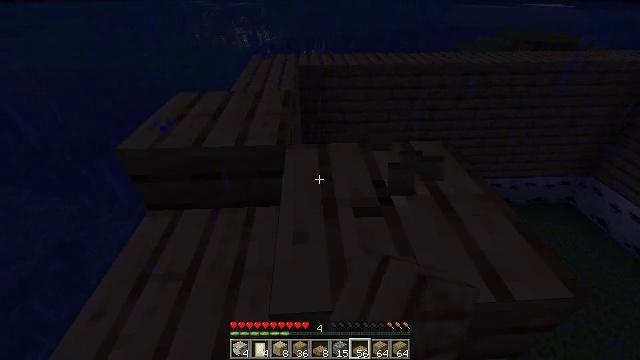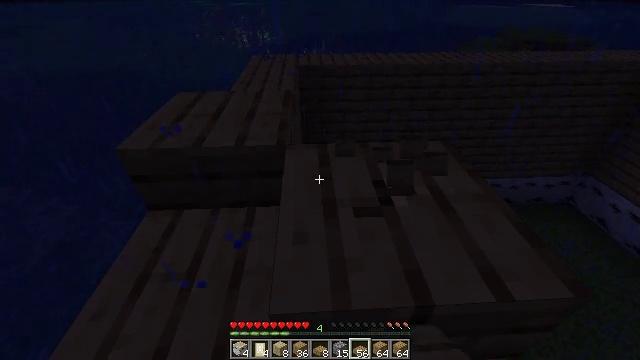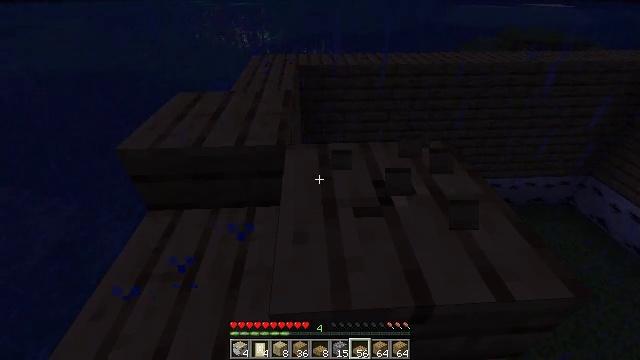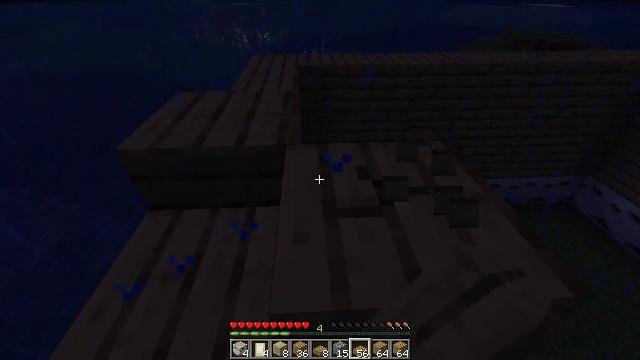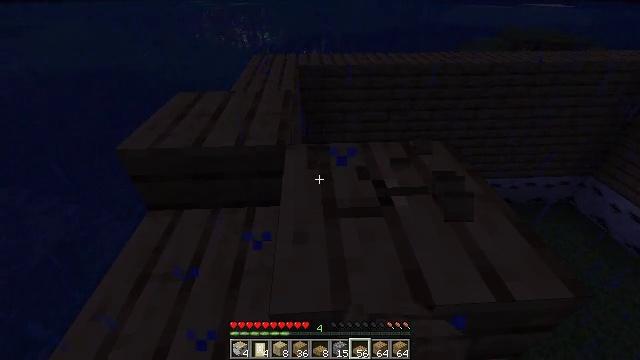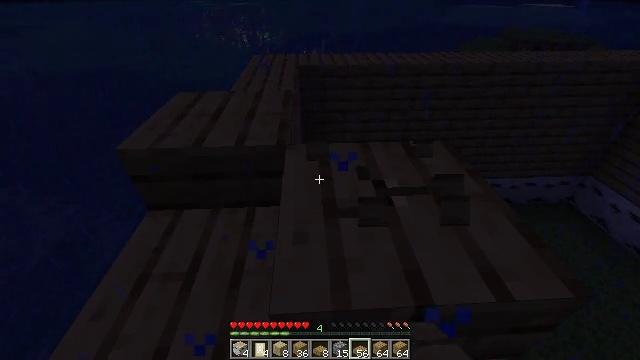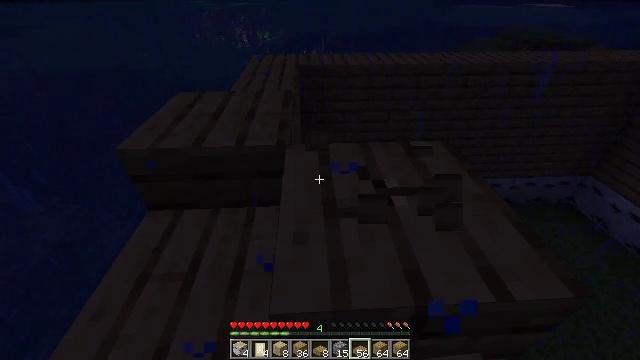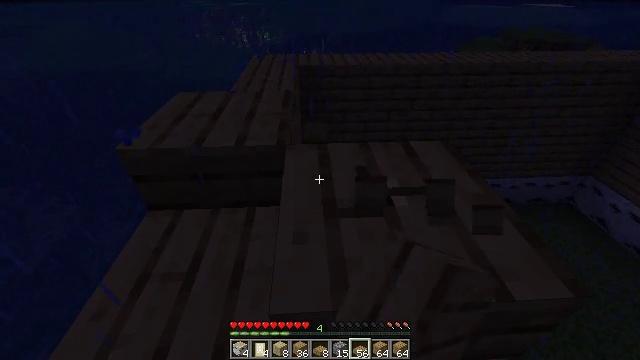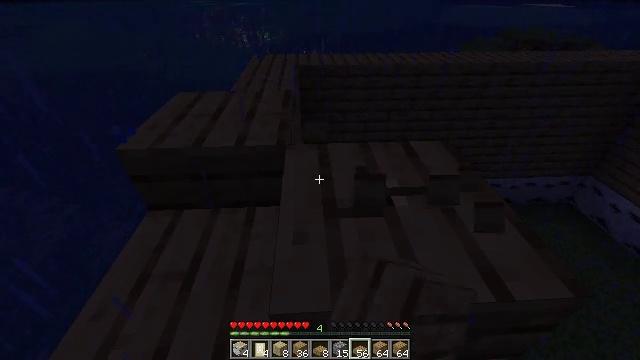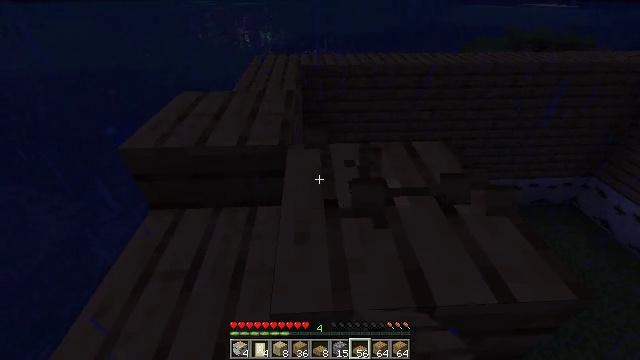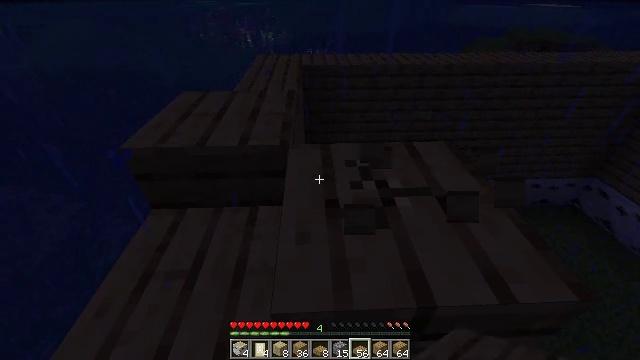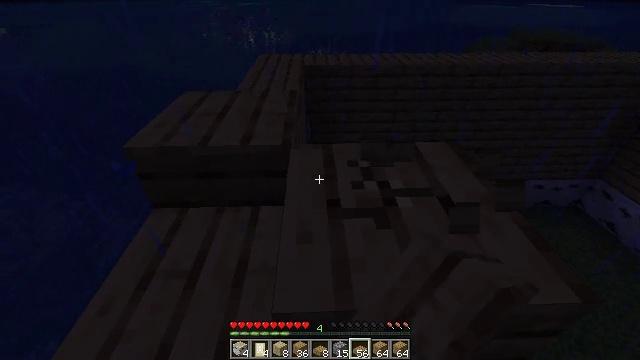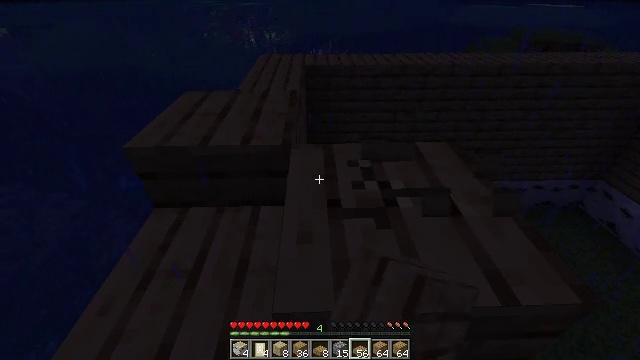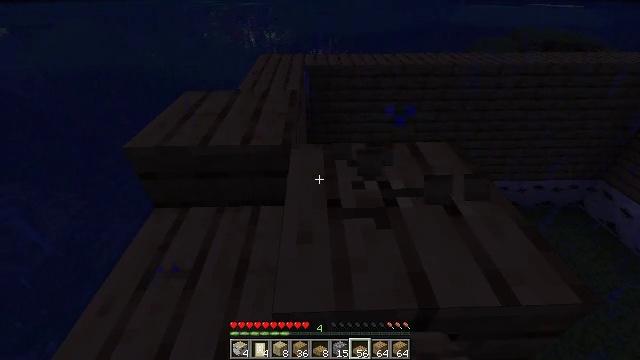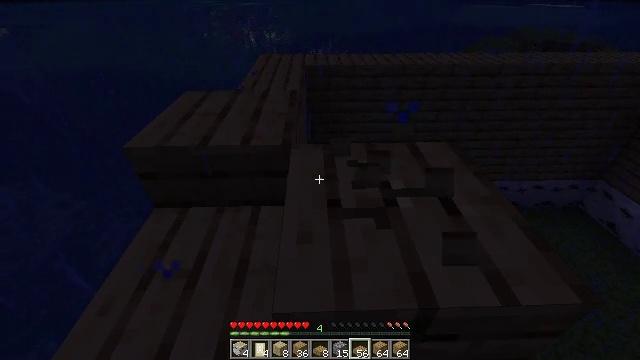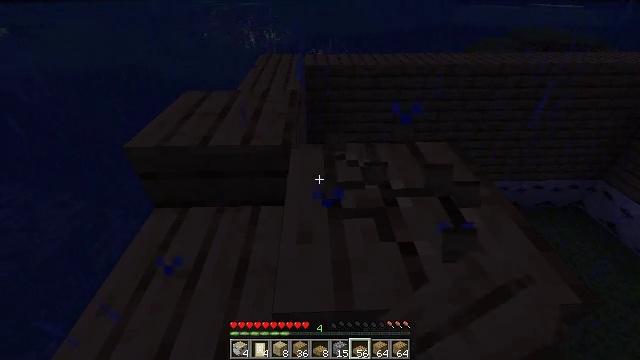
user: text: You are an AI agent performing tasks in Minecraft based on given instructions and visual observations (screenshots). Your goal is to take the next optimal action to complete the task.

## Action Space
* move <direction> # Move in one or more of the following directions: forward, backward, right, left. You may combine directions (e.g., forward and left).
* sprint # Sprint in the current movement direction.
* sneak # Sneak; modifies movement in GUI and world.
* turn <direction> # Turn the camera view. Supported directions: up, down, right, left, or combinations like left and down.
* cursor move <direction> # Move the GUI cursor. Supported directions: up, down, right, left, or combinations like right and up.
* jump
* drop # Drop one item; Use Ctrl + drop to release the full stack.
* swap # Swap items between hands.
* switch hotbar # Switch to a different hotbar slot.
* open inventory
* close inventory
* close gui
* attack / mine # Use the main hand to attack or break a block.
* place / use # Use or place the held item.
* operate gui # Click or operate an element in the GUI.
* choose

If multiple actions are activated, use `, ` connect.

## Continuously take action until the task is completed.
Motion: motion action
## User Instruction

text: Reclaim the oak slab from a structure.
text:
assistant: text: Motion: sneak, attack / mine
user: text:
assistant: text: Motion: sneak, attack / mine
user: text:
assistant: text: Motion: sneak, attack / mine
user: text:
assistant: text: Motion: sneak, attack / mine
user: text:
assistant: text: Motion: sneak, attack / mine
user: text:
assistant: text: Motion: sneak, attack / mine
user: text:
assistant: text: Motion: sneak, attack / mine
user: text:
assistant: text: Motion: sneak, attack / mine
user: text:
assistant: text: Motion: sneak, attack / mine
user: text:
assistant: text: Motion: sneak, attack / mine
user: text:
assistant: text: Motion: sneak, attack / mine
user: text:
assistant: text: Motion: sneak, attack / mine
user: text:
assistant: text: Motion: sneak, attack / mine
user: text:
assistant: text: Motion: sneak, attack / mine
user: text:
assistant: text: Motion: sneak, attack / mine
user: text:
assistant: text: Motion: sneak, attack / mine
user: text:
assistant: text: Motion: sneak, attack / mine
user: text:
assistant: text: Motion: sneak, attack / mine
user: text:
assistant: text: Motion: sneak, attack / mine
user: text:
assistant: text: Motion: sneak, attack / mine
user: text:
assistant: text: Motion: sneak, attack / mine
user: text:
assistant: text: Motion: sneak, attack / mine
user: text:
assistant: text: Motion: sneak, attack / mine
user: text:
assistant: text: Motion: sneak, attack / mine
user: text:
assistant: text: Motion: sneak, attack / mine
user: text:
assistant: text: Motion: sneak, attack / mine
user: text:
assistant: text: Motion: sneak, attack / mine
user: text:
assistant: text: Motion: sneak, attack / mine
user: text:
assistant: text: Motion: sneak, attack / mine
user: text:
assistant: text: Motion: sneak, attack / mine